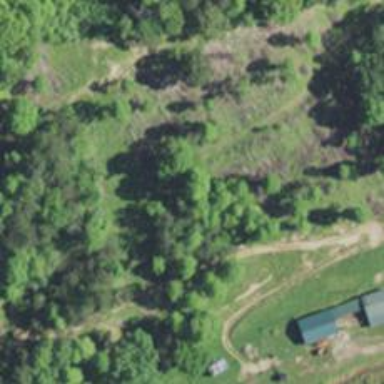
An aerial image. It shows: Historic mine.